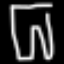
Label: pants